Question: I have three separate tables which stores data.
:
'''
Date Value1 Value2
5/3/2014 56 13
5/10/2014 12 25
5/17/2014 90 52
5/24/2014 82 36
5/31/2014 76 98
6/7/2014 34 25
6/14/2014 13 63
6/21/2014 45 98
...
'''
:
'''
Date Value3 Value4
5/3/2014 54 62
5/10/2014 43 36
5/17/2014 90 43
5/24/2014 54 35
5/31/2014 76 45
6/7/2014 34 43
6/14/2014 23 37
6/21/2014 34 56
...
'''
:
'''
Date Value5 Value6
4/27/2014 56 45
4/28/2014 34 34
4/29/2014 23 34
4/30/2014 15 90
5/1/2014 34 23
5/2/2014 45 12
5/3/2014 46 35
5/4/2014 67 38
5/5/2014 34 23
...
'''
How can I write a query which will calculate each column by MONTH?
My table will look like this:
'''
Month Value1 Value2 Value3 Value4 Value5 Value6
April NULL NULL NULL NULL 128 203
May 316 224 317 221 226 131
'''
I have the query which gets the first of the current month:
'''
CAST(DATEADD(d, - DATEPART(d, @DATE) + 1, @DATE) as DATE)
'''
First of the next month:
'''
CAST(DATEADD(d, - DATEPART(d, @DATE) + 1, DATEADD(m, 1, @DATE)) as DATE)
'''
I am thinking my query can be something like this:
'''
SELECT
DATENAME(MONTH, @DATE) as [Date],
(SELECT [Value1] From [database].[dbo].[Table1]
WHERE [Date] >= CAST(DATEADD(d, - DATEPART(d, @DATE) + 1, @DATE) as DATE)
AND [Date] < CAST(DATEADD(d, - DATEPART(d, @DATE) + 1, DATEADD(m, 1, @DATE)) as DATE)
) AS [VAL1],
(SELECT [Value2] From [database].[dbo].[Table1]
WHERE [Date] >= CAST(DATEADD(d, - DATEPART(d, @DATE) + 1, @DATE) as DATE)
AND [Date] < CAST(DATEADD(d, - DATEPART(d, @DATE) + 1, DATEADD(m, 1, @DATE)) as DATE)
) AS [VAL2],
(SELECT [Value3] From [database].[dbo].[Table2]
WHERE [Date] >= CAST(DATEADD(d, - DATEPART(d, @DATE) + 1, @DATE) as DATE)
AND [Date] < CAST(DATEADD(d, - DATEPART(d, @DATE) + 1, DATEADD(m, 1, @DATE)) as DATE)
) AS [VAL3],
(SELECT [Value4] From [database].[dbo].[Table2]
WHERE [Date] >= CAST(DATEADD(d, - DATEPART(d, @DATE) + 1, @DATE) as DATE)
AND [Date] < CAST(DATEADD(d, - DATEPART(d, @DATE) + 1, DATEADD(m, 1, @DATE)) as DATE)
) AS [VAL4],
HOW TO DO VALUE5,
HOW TO DO VALUE6
INTO [database].[dbo].[tablemonthly]
'''
I am requesting some help in completing the above query.
Also, how can I use an 'IIF' statement with the above query so it only adds the row once and update only Value5 and Value6 as it is DAILY and keep the other intact because it will be part of a bigger Stored Procedure which is ran daily?
My Three tables is:

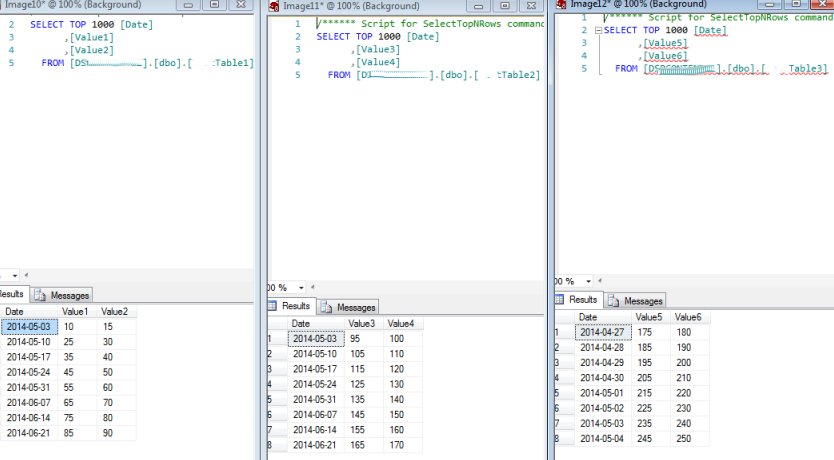
Answer: To make sure you get all the months you need to have a reference table -- here I use a CTE but you could just make the table. You could also use a recursive CTE to build the table based on input instead of hard coding the values as I did here.
Note I'm using the technique that Gordon mentioned to join all the data together in a union.
'''
WITH Ranges AS
(
SELECT 'April' AS M, '4/1/2014' AS [START], '4/30/2014' AS [END]
UNION ALL
SELECT 'May', '5/1/2014', '5/31/2014'
-- etc
), Data AS
(
select [date], value1, value2, NULL as value3, NULL as value4, NULL as value5, NULL as value6 from table1
union all
select [date], NULL, NULL, value3, value4, NULL, NULL from table2
union all
select [date], NULL, NULL, NULL, NULL, value5, value6 from table3
)
, Joined AS
(
SELECT M as [Month], Value1, Value2, Value3, Value4, Value5, Value6
FROM Ranges R
JOIN Data D ON D.[DATE] >= R.[START] AND D.[Date] <= R.[END]
)
SELECT [Month], SUM(Value1), SUM(Value2), SUM(Value3), SUM(Value4), SUM(Value5), SUM(Value6)
FROM Joined
GROUP BY [Month]
'''